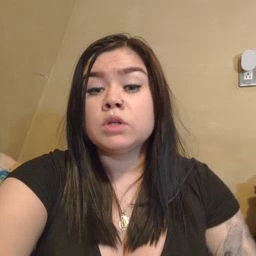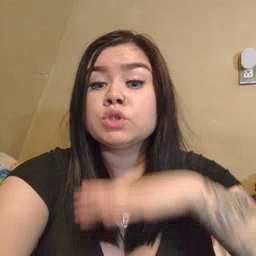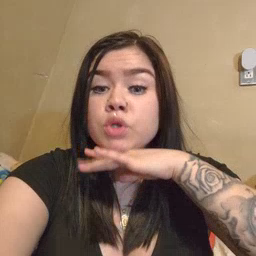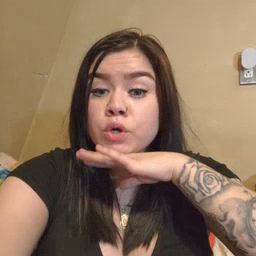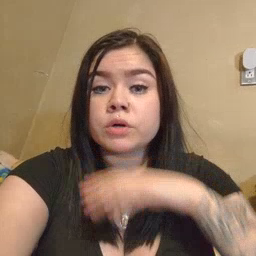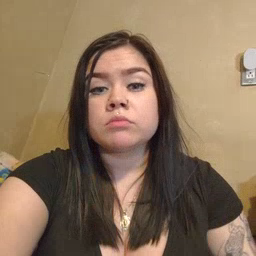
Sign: dirty